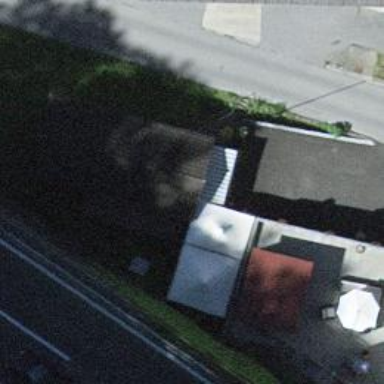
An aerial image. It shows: Kiosk.